Question: I have a tblData where users login. In the table they can be either IN or OUT.
What I want is to display the users that are currently logged in.

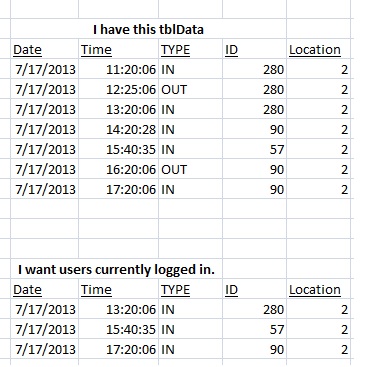
Answer: '''
Declare @a table ([Date] date,[Time] Time(7),[Type] varchar(10),ID int, Location int)
Insert into @a Select '20130101','10:00','IN',280,2
union Select '20130101','11:00','IN',280,2
union Select '20130101','12:00','OUT',280,2
union Select '20130101','12:00','IN',111,2
union Select '20130101','12:00','OUT',1,2
union Select '20130101','13:00','IN',1,2
Select * from @a a2
JOIN
(
Select MAX(Cast([Date] as dateTime)+[Time]) DT,ID
from @a
Group by ID
) b
on b.ID=a2.ID and Cast(a2.[Date] as dateTime)+a2.[Time] = b.DT
Where a2.Type='IN'
'''